Question: I have a background thread that runs and modifies the contents of a 'NSMutableArray' within an object. This takes a long time to run (several hours) and I periodically want to draw the contents of an array within the 'drawRect' of a 'NSView' to check on progress and see the intermediate results.
My object has a protocol with a method called: 'didChange':
'''
// How I start my background thread
[self performSelectorInBackground:@selector(startProcessing) withObject:nil];
- (void)startProcessing {
myObject.delegate = self;
[myObject start];
}
// My protocol implementation
- (void)myObjectDidChange:(myObjectClass *)sender {
[myView setNeedsDisplay:YES];
}
// My View's drawRect (pseudo code)
- (void)drawRect {
[myObject drawInContext:context];
}
'''
All works, except that the 'NSMutableArray' backing all this is being changed whilst the drawing takes place. How should I do this? Do I somehow pause the processing in the background thread whilst the update is taking place?
This is the sort of display I am drawing (although much more complicated):

Any help appreciated.
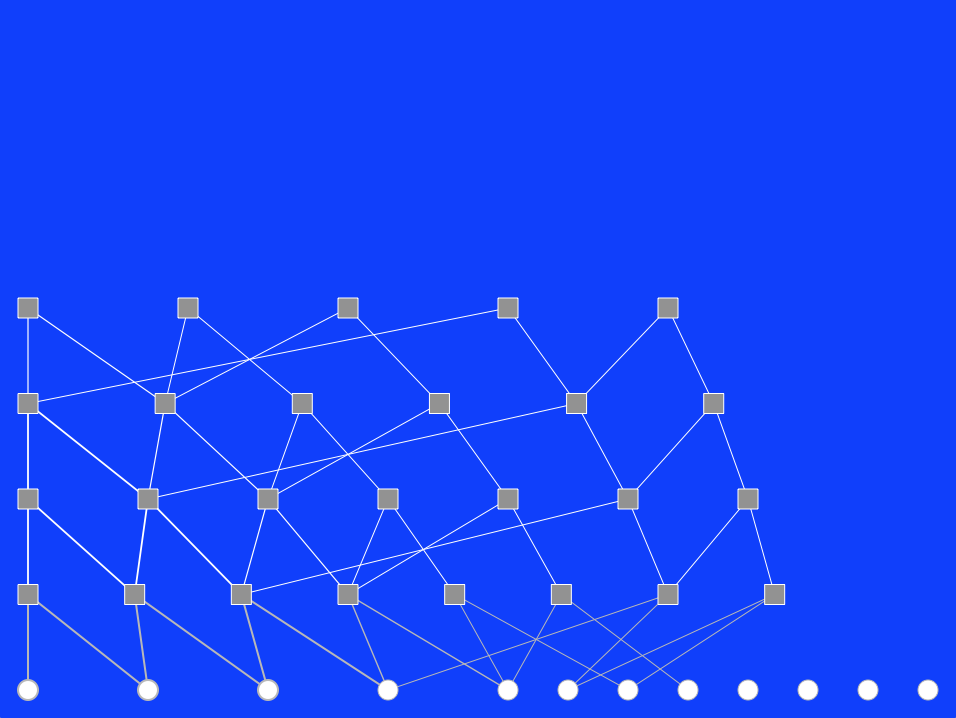
Answer: I have done it using 'NSLock' to lock the outer loop of the 'start' and the 'drawInContext' methods. I am still not sure if this is the best approach and will not accept this answer for a few days in case there is a better answer out there.
'''
- (void)start {
for(int i=0; i < MAX; i++) {
[self.updateLock lock];
....
[self.updateLock unlock];
}
}
- (void)drawInContext:(CGContextRef)context {
[self.updateLock lock];
...
[self.updateLock unlock];
}
'''